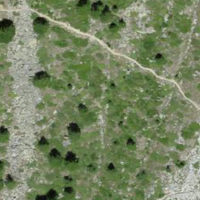
EUNIS habitat code: 26
Species observed at this site:
Carduelis carduelis
Chloris chloris